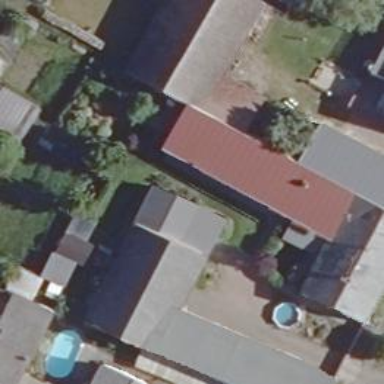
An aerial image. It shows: Part of building.